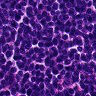
Metastatic tissue present: no